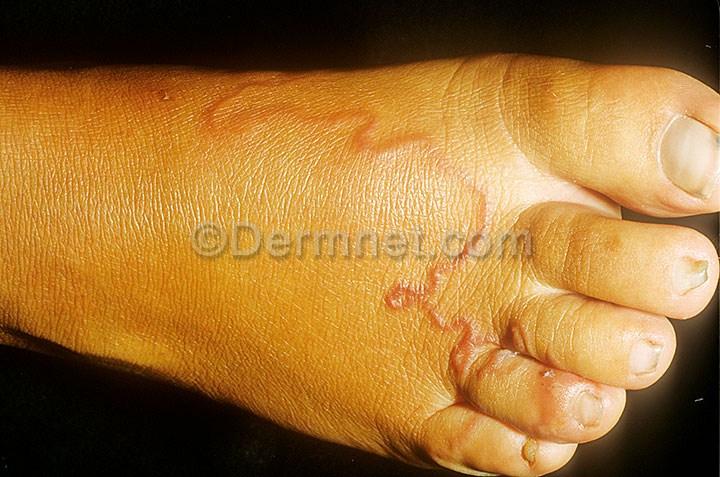
Disease: Scabies Lyme Disease and other Infestations and Bites